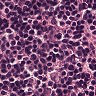
Metastatic tissue present: no